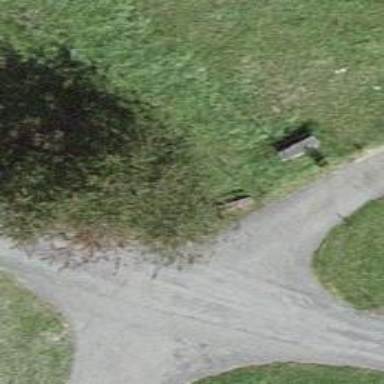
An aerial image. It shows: Bench for seating.